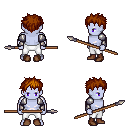
a pixel art fantasy rpg character, male body template, dark elf, purple skin, steel arm armor, white pants, brunette bedhead hairstyle, brown shoes, spear, four views (front, back, left, right), 2x2 character sprite sheet, small pixel art, hard edges, no anti-aliasing